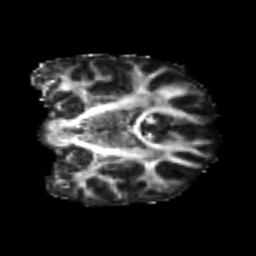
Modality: FA
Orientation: coronal
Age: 25
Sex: female
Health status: healthy
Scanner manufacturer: philips
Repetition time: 7.384 s
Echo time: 0.08599 s